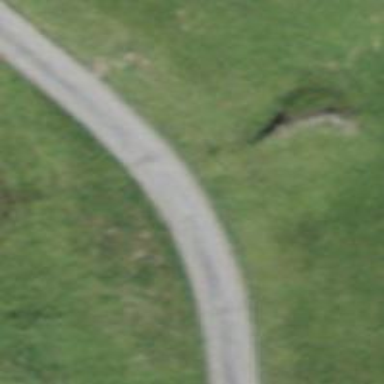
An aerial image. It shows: Unclassified road with asphalt surface.